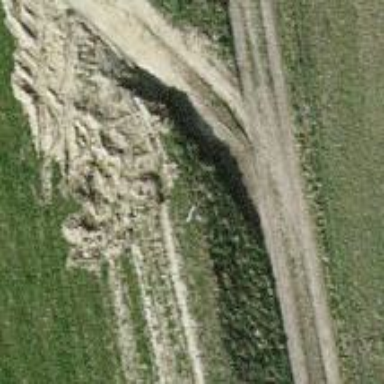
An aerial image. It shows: Embankment has been constructed as man-made feature.